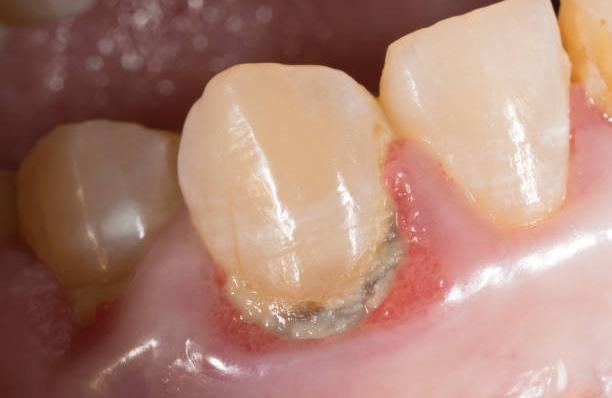
Condition: Calculus